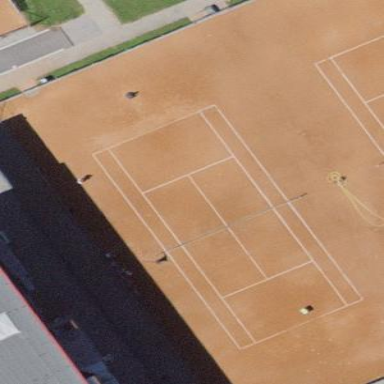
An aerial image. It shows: Tennis court on pitch designated for leisure land.